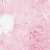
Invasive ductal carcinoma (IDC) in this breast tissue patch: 0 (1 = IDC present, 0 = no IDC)